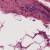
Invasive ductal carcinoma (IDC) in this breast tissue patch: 0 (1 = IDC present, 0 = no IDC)